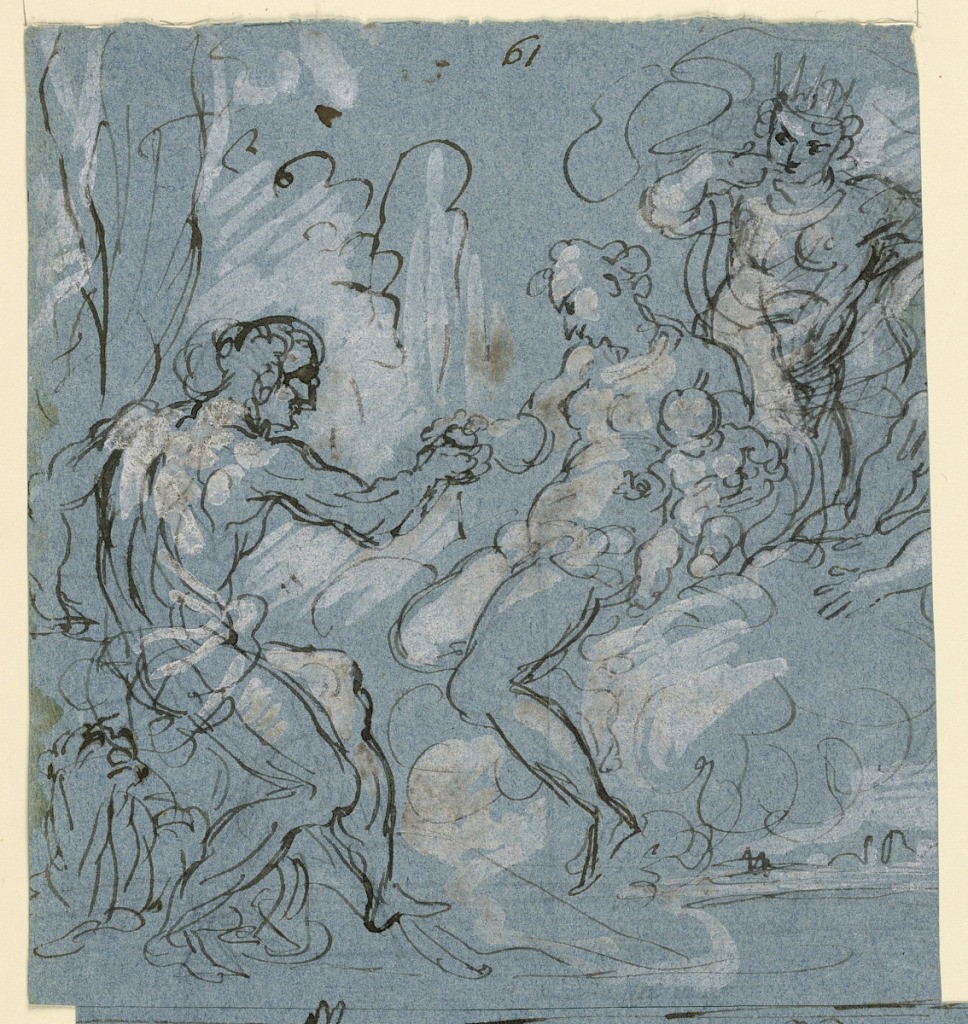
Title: Judgment of Paris
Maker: Pietro Liberi, Italian, 1605 - 1687
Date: ca. 1650
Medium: Pen and ink, brush and wash on paper
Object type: Drawing
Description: At left, a seated male nude reaching toward a seated female holding a child. At far right, a crowned figure.